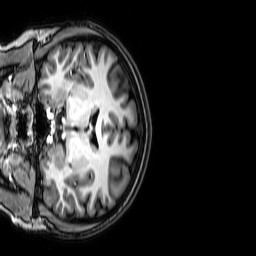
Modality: T1w
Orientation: coronal
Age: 22
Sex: female